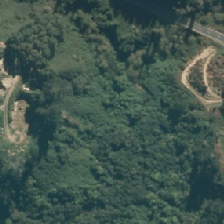
Land cover: deciduous_hardwood